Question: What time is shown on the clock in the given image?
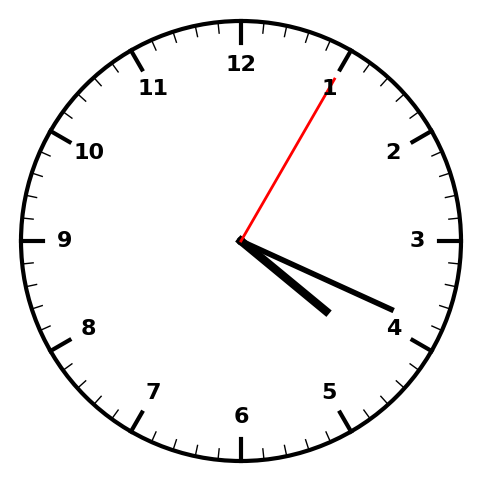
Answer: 04:19:05